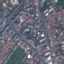
Land use / land cover: Residential